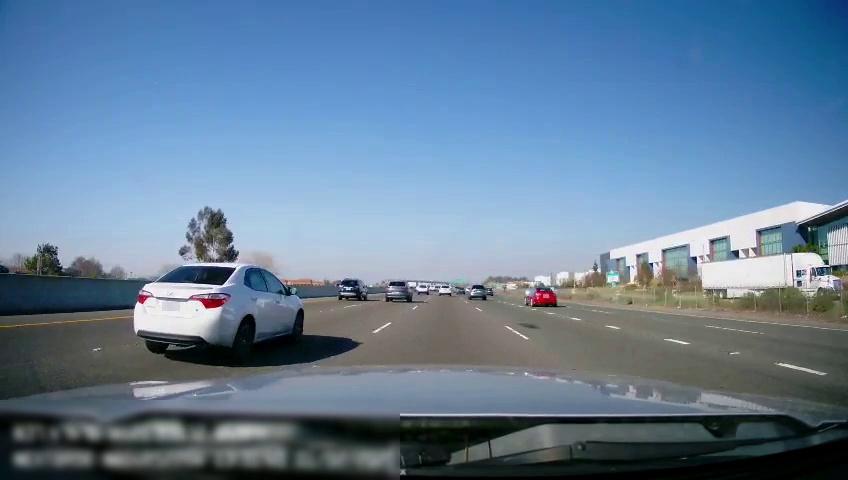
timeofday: Day
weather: Sunny
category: Vehicles | Car
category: Drivable Space
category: Vehicles | Truck
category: Vehicles | Truck
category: Vehicles | Car
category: Vehicles | Car
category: Vehicles | Car
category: Vehicles | SUV
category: Vehicles | SUV
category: Vehicles | SUV
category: Vehicles | SUV
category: Vehicles | SUV
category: Vehicles | Car
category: Lanes | Alternate Lane
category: Lanes | Alternate Lane
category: Lanes | Alternate Lane
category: Lanes | Current Lane
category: Lanes | Current Lane
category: Lanes | Alternate Lane
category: Lanes | Alternate Lane